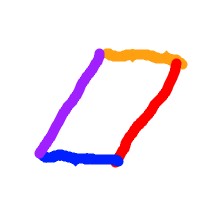
Shape: parallelogram